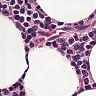
Metastatic tissue present: no